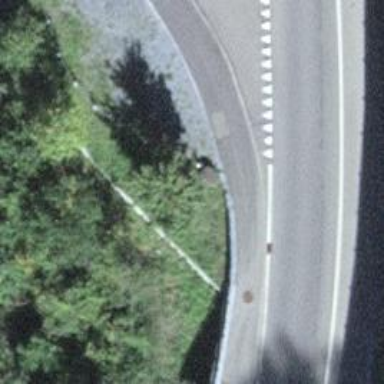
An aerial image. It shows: Block barrier.